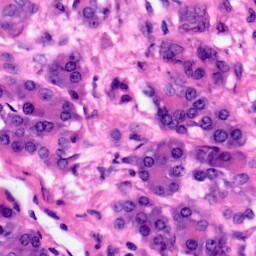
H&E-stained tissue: Pancreatic